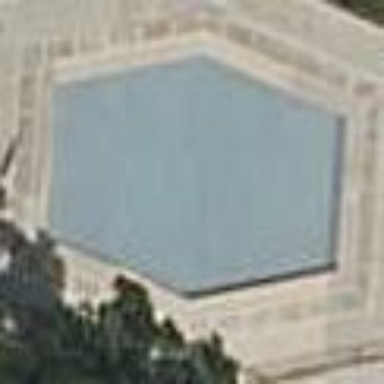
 perfect for swimming and other water activities."